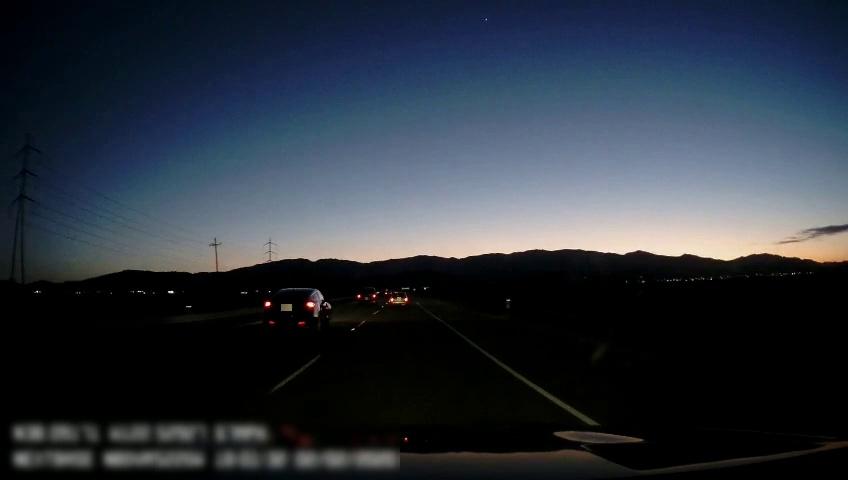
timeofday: Dusk/Dawn/Twilight
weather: Sunny
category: Drivable Space
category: Vehicles | Car
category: Vehicles | Car
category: Vehicles | Car
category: Lanes | Current Lane
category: Lanes | Alternate Lane